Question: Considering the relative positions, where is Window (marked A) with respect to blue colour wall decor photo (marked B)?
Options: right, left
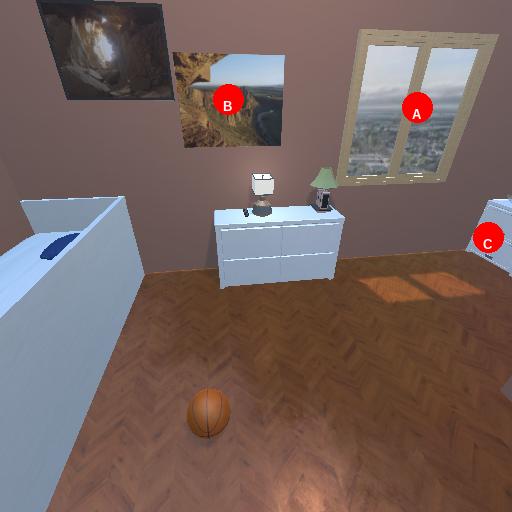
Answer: right